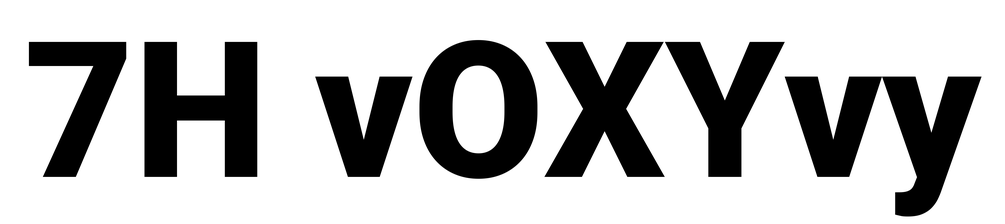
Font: Roboto_Black